Interaction volume radius: 5 \u00c5
Interaction volume height: 20 \u00c5
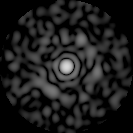
Disorder parameter: 0.8504